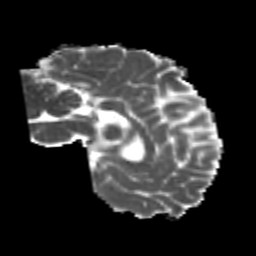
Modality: MD
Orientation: sagittal
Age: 23
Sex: male
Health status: healthy
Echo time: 0.074 s